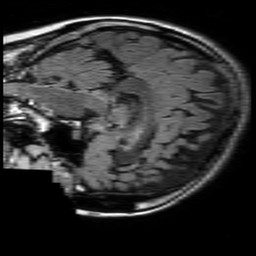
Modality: FLAIR
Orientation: sagittal
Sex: female
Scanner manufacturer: philips
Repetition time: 11 s
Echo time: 0.125 s